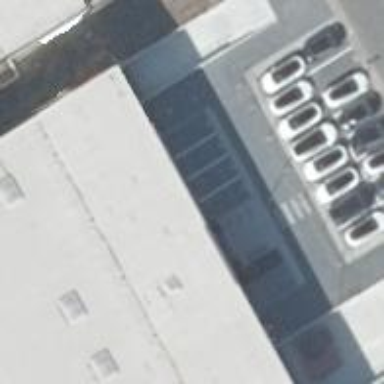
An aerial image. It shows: Car shop.